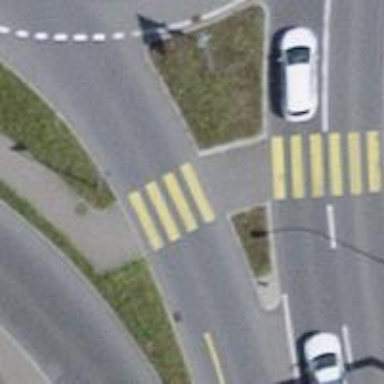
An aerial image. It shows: Kerb barrier.